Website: apple
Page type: customer-info-address
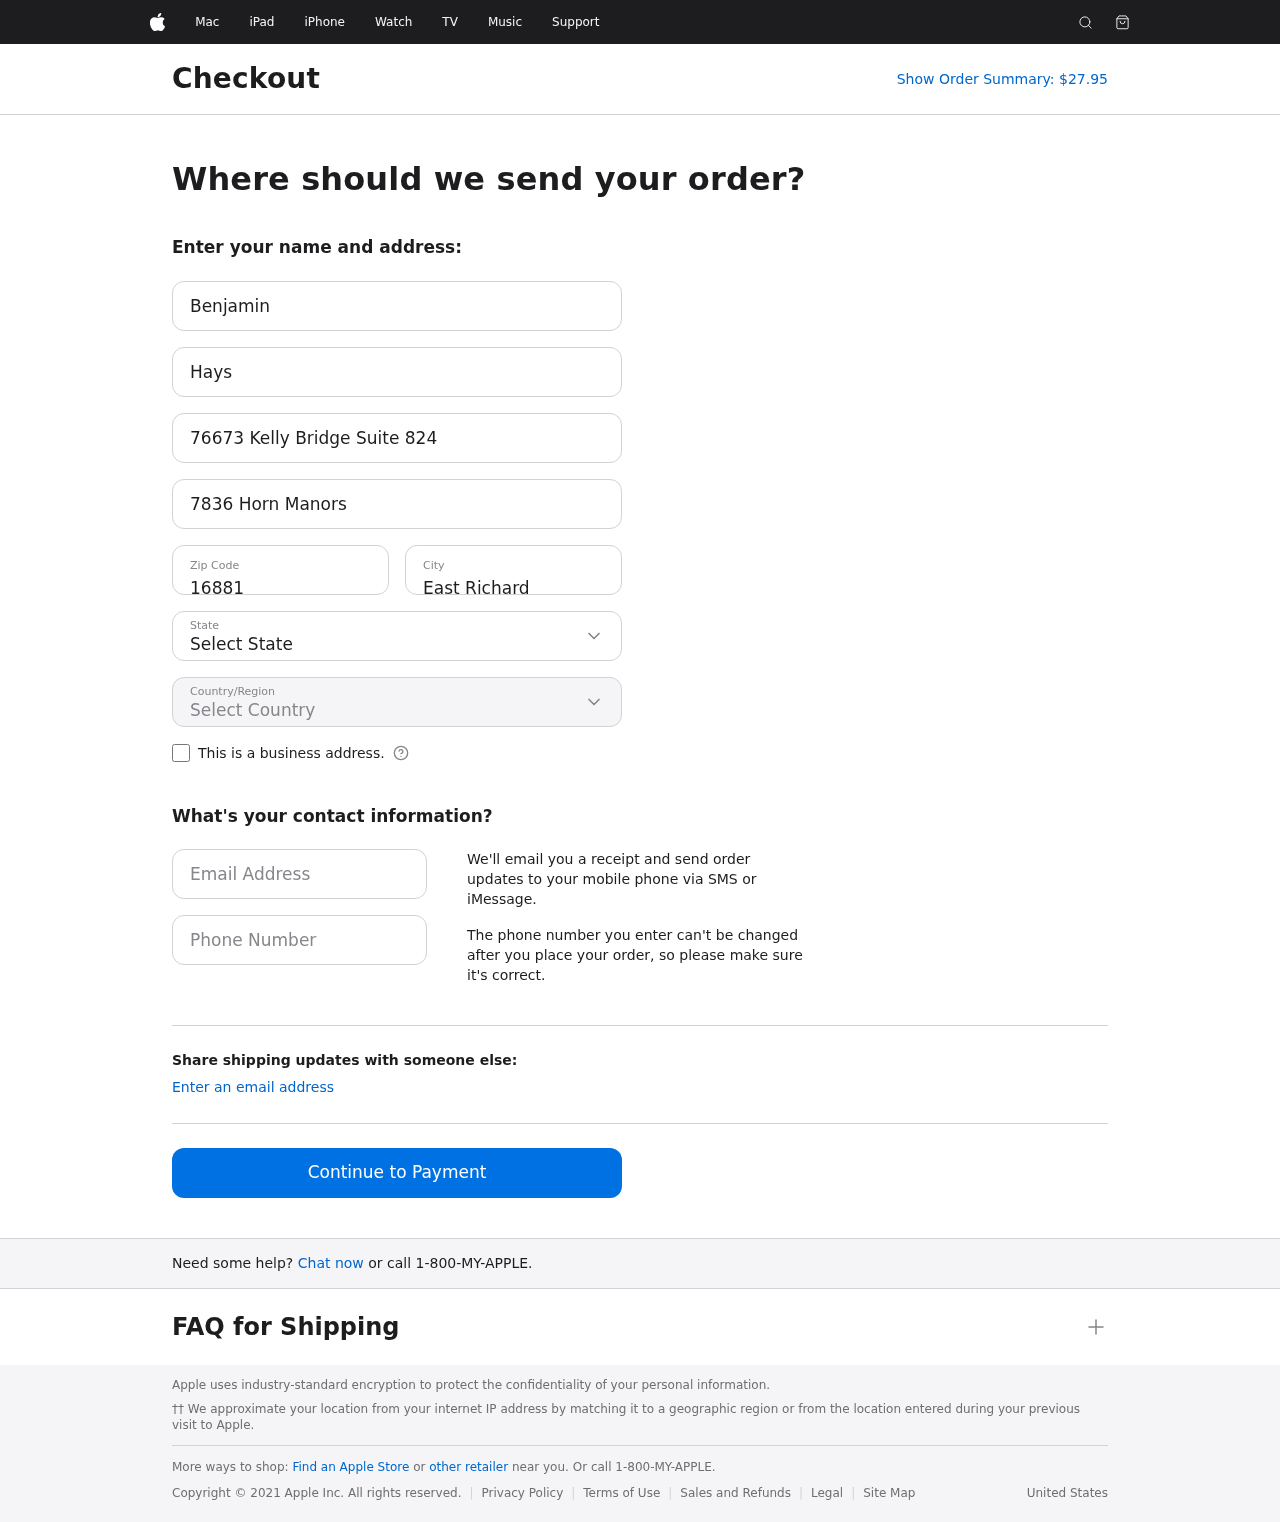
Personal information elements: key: PII_CITY
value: East Richard
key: PII_COUNTRY
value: United States
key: PII_EMAIL
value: benjamin.hays@gmail.com
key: PII_FIRSTNAME
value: Benjamin
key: PII_LASTNAME
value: Hays
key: PII_PHONE
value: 4697687992
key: PII_POSTCODE
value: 16881
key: PII_STATE
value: GU
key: PII_STREET
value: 76673 Kelly Bridge Suite 824
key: PII_STREET2
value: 7836 Horn Manors
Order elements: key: ORDER_TOTAL
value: Show Order Summary: $27.95